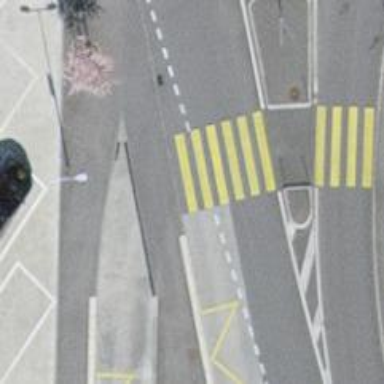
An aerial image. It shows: Service road with concrete surface featuring designated bus lane.